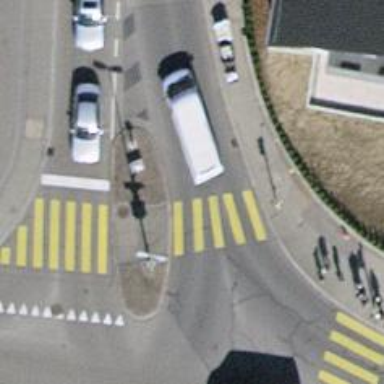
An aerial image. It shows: Marked road crossing with pedestrian island.